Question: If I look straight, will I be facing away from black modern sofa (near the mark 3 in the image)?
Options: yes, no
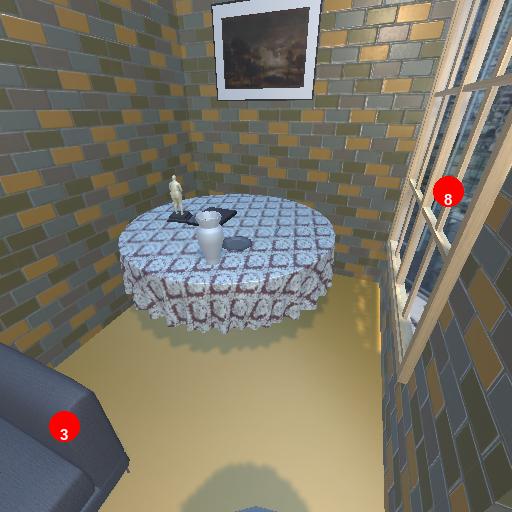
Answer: yes